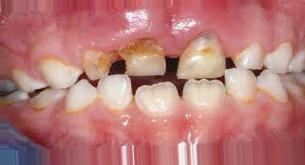
Condition: Caries